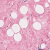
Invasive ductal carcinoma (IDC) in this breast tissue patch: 1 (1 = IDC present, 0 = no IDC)